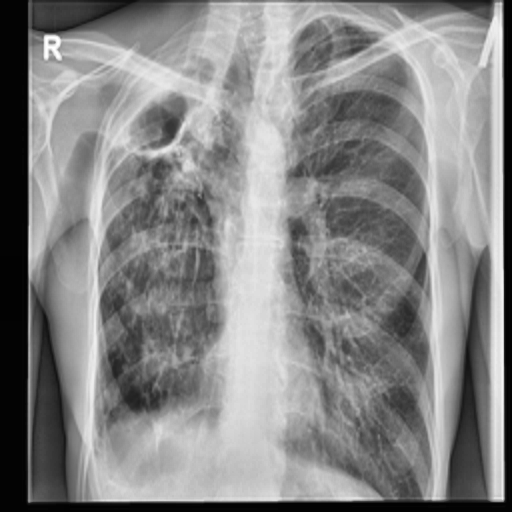
Finding: TUBERCULOSIS